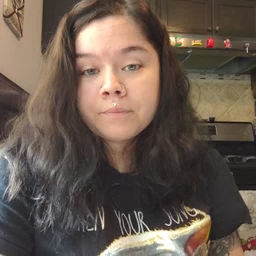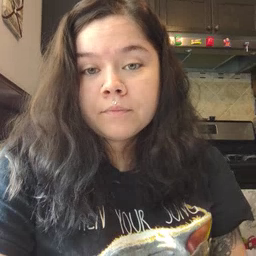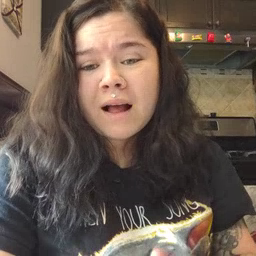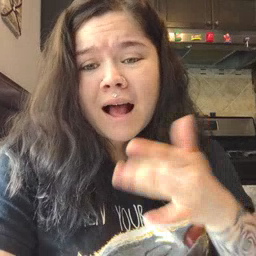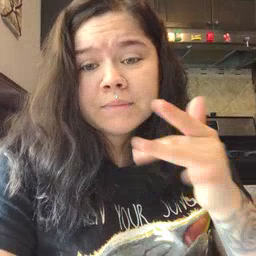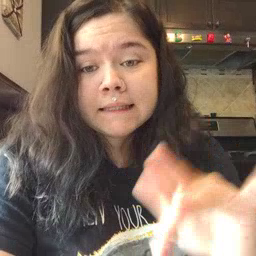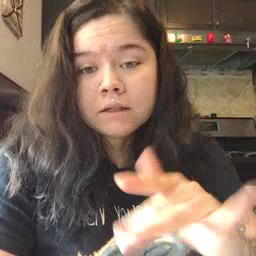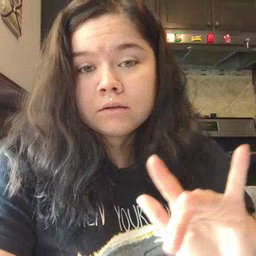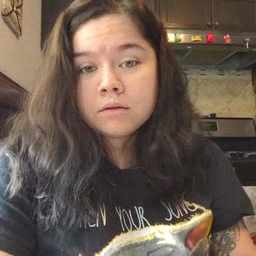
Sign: empty